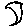
Label: moon